Field crop: maize
Growth stage: 2
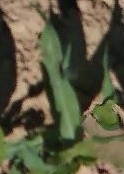
Species: maize